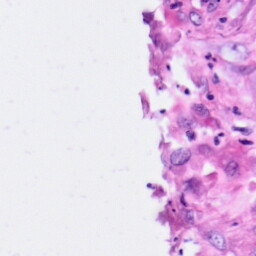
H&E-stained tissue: Pancreatic